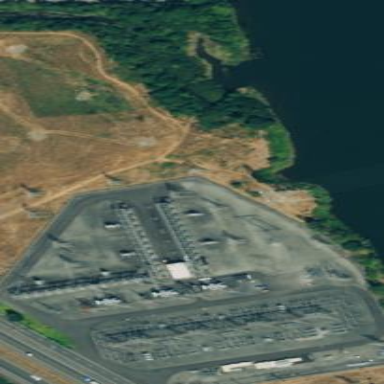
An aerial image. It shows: Distribution substation surrounded by fence.